Field crop: maize
Growth stage: 2
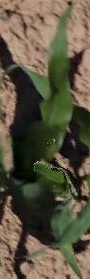
Species: maize